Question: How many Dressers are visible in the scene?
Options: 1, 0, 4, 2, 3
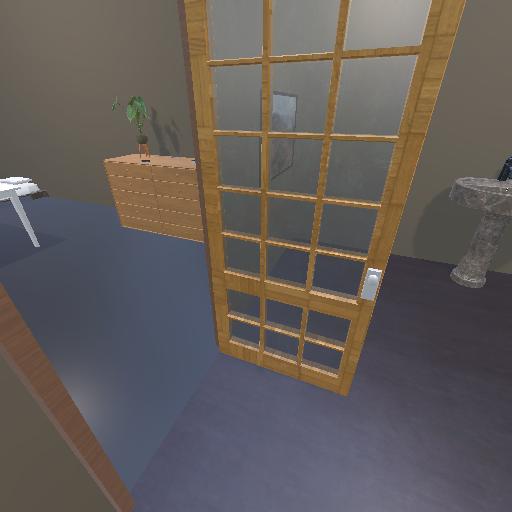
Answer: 1